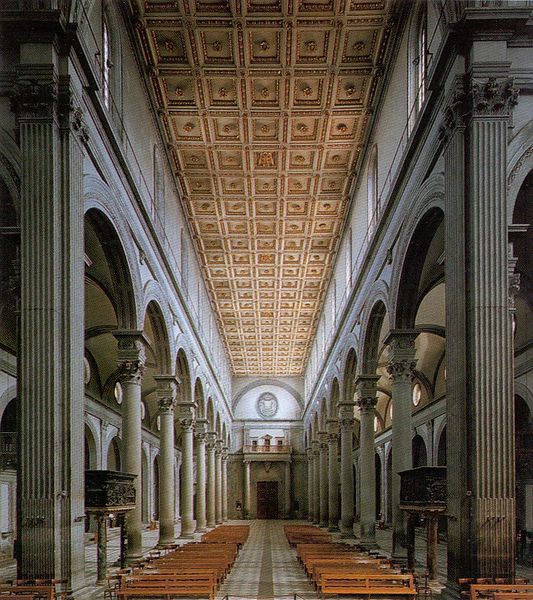
Titel: San Lorenzo (Raumfoto)
Künstler: Filippo Brunelleschi
Standort: Firenze
Institution: Basilica di San Lorenzo
Schlagwörter: schatten, weiß, ocker, braun, fenster, glas, grau, hell, holz, licht, marmor, pfeiler, raum, säule, säulen, tür, blick, beige, wand, architektur, rahmen, sockel, innenraum, felder, brüstung, kirche, sonne, boden, gold, decke, innen, klassizismus, renaissance, kreis, rund, kanneliert, balkon, farbig, schiff, schiffe, bogen, italien, perspektive, mauer, türe, bank, pilaster, rundbogen, joche, gestühl, tor, galerie, foto, fotografie, photographie, bögen, eingang, gang, gewölbe, medaillon, balustrade, scheiben, zentralperspektive, symmetrisch, schlicht, fliesen, flur, holzdecke, arkaden, bänke, hauptschiff, inneres, kapitelle, langhaus, kapitell, photo, sims, kirchenschiff, kreuzrippen, kreuzrippengewölbe, mittelgang, gesims, kirchenbänke, mittelschiff, bestuhlung, farbfoto, kanzel, rosette, westwand, profan, apsis, rundbögen, zentral, erhoben, romanik, kanneluren, ballustrade, kasetten, kassetten, kassettendecke, steinboden, korinthisch, joch, basilika, bauwerk, kirhce, tympanon, brüsrtung, kasettendecke, schäfte, hallenkirche, seitenschiffe, querschiff, fires, emporen, bankreihen, gotteshaus, kassetendecke, kapiteööe, hallenbasilika, ambo, goto, kanzeln, ambos, sängerkanzeln, kirchengestühl, lichtgarden, kassettedecke, neo gotisch